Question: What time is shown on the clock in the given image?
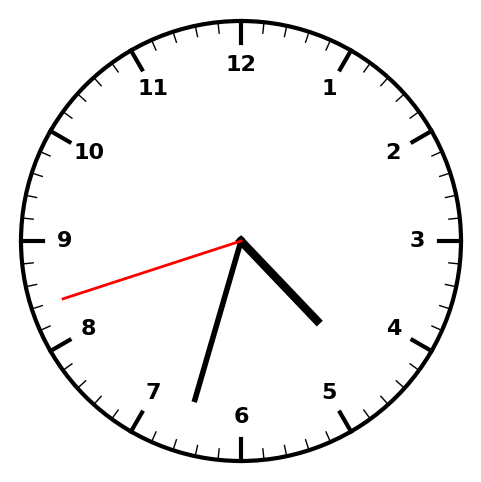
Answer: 04:32:42